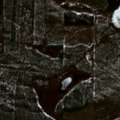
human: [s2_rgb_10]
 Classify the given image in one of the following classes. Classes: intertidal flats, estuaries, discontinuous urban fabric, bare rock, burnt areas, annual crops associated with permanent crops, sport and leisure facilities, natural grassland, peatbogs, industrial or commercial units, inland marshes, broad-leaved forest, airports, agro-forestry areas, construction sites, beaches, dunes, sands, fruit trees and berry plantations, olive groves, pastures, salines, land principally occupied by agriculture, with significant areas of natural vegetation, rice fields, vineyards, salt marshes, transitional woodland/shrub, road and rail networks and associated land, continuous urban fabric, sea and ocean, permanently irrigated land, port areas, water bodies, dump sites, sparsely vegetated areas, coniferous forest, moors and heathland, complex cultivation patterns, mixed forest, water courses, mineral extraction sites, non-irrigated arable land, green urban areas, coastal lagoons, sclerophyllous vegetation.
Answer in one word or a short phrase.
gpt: mixed forest, transitional woodland/shrub, water bodies